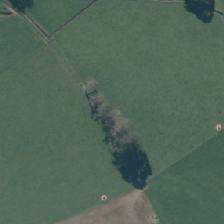
Land cover: shortrotation_cropland